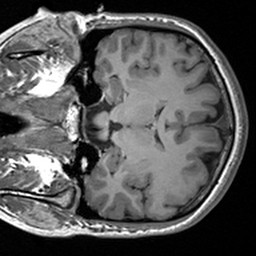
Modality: T1w
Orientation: coronal
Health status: healthy
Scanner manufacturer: siemens
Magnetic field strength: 3 T
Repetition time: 1.9 s
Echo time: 0.00227 s